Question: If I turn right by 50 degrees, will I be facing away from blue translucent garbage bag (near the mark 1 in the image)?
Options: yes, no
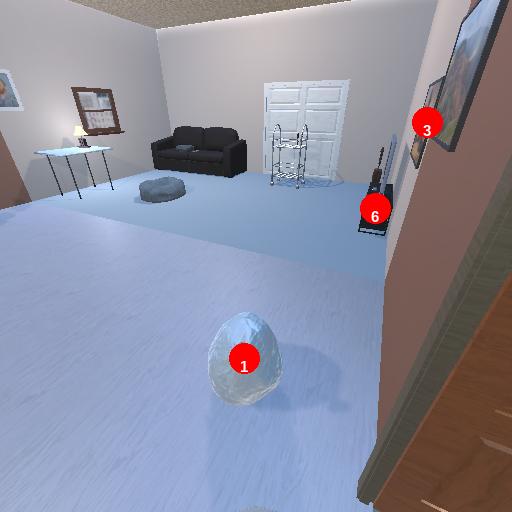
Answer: yes